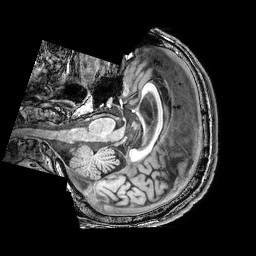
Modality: T1w
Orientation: axial
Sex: male
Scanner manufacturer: philips
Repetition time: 0.008156 s
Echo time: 0.00374 s